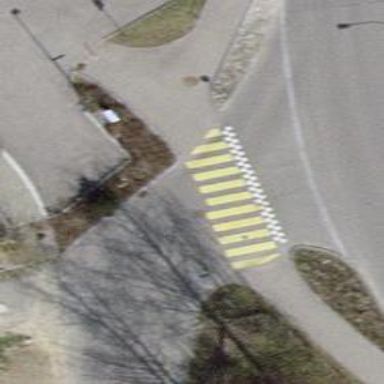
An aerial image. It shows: Kerb serving as barrier.